Question: I am trying to build a simple desktop application which can show and play all the movies in one place. This app includes several tabs, which contain different categories of movies.
The problem is the widgets i put inside the tab windows cross over the tab title. I don't know why.
This is my code:
'''
import sys
from PyQt5.QtWidgets import *
from PyQt5.QtGui import *
from PyQt5.QtCore import *
class Filmler(QTabWidget):
def __init__(self):
super().__init__()
self.setWindowTitle("Filmler")
self.setWindowIcon(QIcon("film.jpg"))
self.setGeometry(200,100,1000,500)
self.tab1 = QWidget()
self.tab2 = QWidget()
self.tab3 = QWidget()
self.tab4 = QWidget()
self.tab1UI()
self.tab2UI()
self.tab3UI()
self.tab4UI()
self.addTab(self.tab1, "Hollywood")
self.addTab(self.tab2, "Bollywood")
self.addTab(self.tab3, "Uyghur")
self.addTab(self.tab4, "Zumra'nin Filmleri")
self.show()
def tab1UI(self):
# adding variables
# 1st movie
movie1_poster = QLabel()
movie1_poster.setPixmap(QPixmap("equalizer2.jpg"))
movie1_name = QLabel("Equalizer 2")
movie1_name.setAlignment(Qt.AlignCenter)
movie1_name.setFont(QFont("Times", 13))
movie1_link = QPushButton("izle")
vbox1 = QVBoxLayout()
vbox1.addWidget(movie1_name)
vbox1.addWidget(movie1_poster)
vbox1.addWidget(movie1_link)
vbox1.addStretch()
hbox = QHBoxLayout()
hbox.addLayout(vbox1)
hbox.addStretch()
self.setLayout(hbox)
def tab2UI(self):
pass
def tab3UI(self):
pass
def tab4UI(self):
pass
app = QApplication(sys.argv)
filmler = Filmler()
sys.exit(app.exec_())
'''
This is the result.

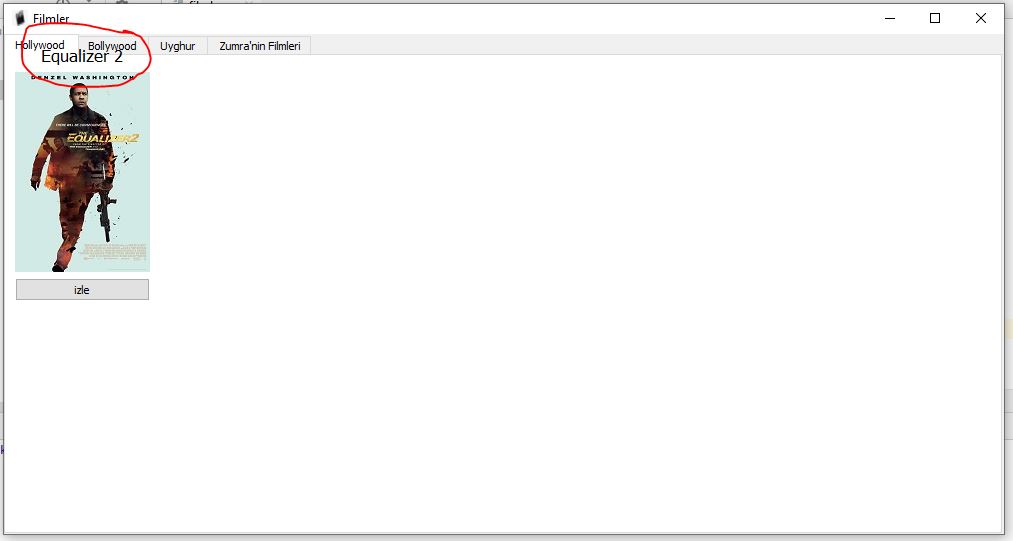
Answer: Set parent 'self.tab1' to 'QHBoxLayout'
'''
import sys
from PyQt5.QtWidgets import *
from PyQt5.QtGui import *
from PyQt5.QtCore import *
class Filmler(QTabWidget):
def __init__(self):
super().__init__()
self.setWindowTitle("Filmler")
self.setWindowIcon(QIcon("film.jpg"))
self.setGeometry(200,100,1000,500)
self.tab1 = QWidget()
self.tab2 = QWidget()
self.tab3 = QWidget()
self.tab4 = QWidget()
self.tab1UI()
self.tab2UI()
self.tab3UI()
self.tab4UI()
self.addTab(self.tab1, "Hollywood")
self.addTab(self.tab2, "Bollywood")
self.addTab(self.tab3, "Uyghur")
self.addTab(self.tab4, "Zumra'nin Filmleri")
self.show()
def tab1UI(self):
# adding variables
# 1st movie
movie1_poster = QLabel()
movie1_poster.setPixmap(QPixmap("lena.jpg"))
movie1_name = QLabel("Equalizer 2")
movie1_name.setAlignment(Qt.AlignCenter)
movie1_name.setFont(QFont("Times", 13))
movie1_link = QPushButton("izle")
vbox1 = QVBoxLayout()
vbox1.addWidget(movie1_name)
vbox1.addWidget(movie1_poster)
vbox1.addWidget(movie1_link)
vbox1.addStretch()
hbox = QHBoxLayout(self.tab1) # + self.tab1
hbox.addLayout(vbox1)
hbox.addStretch()
# self.setLayout(hbox) # ---
def tab2UI(self):
pass
def tab3UI(self):
pass
def tab4UI(self):
pass
app = QApplication(sys.argv)
filmler = Filmler()
sys.exit(app.exec_())
'''
<URL>